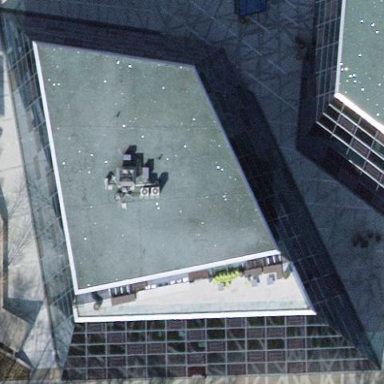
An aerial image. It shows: Commercial building with flat roof.